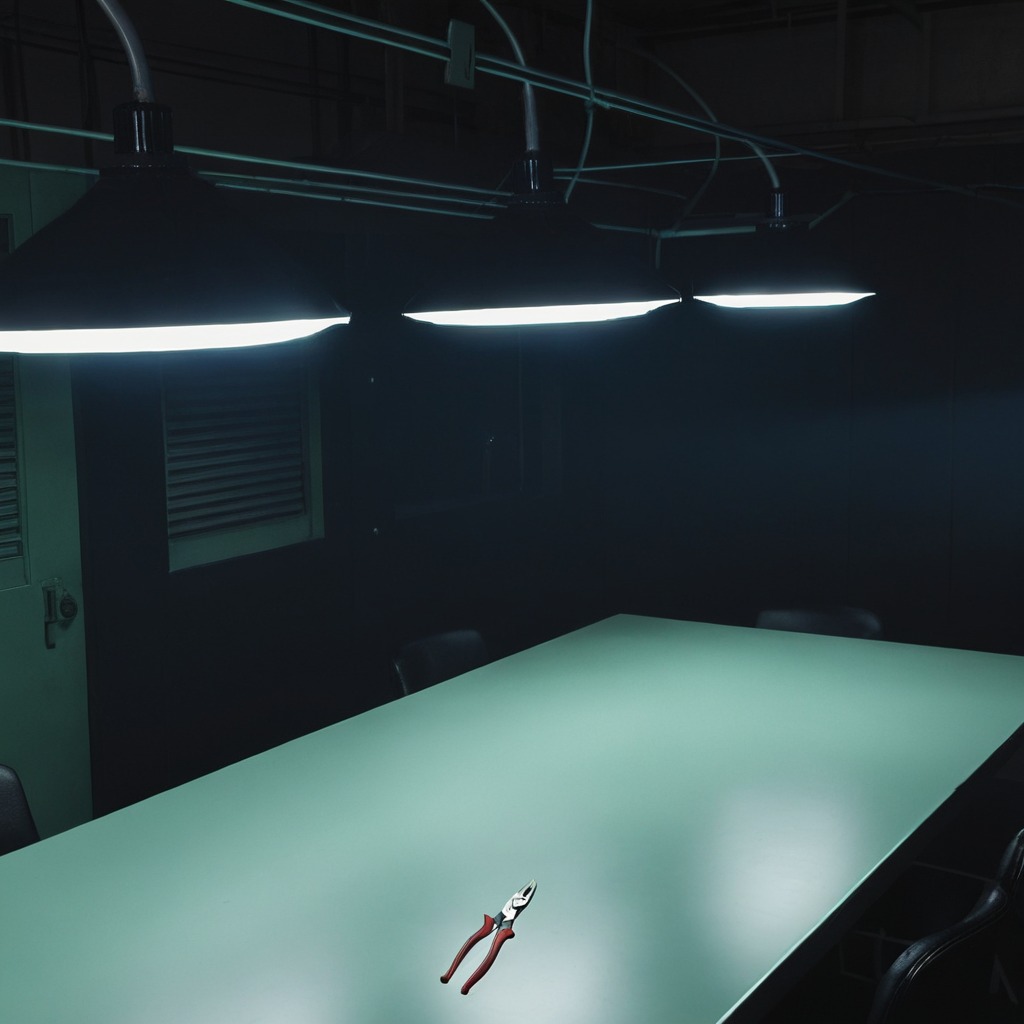
A plier is lying on a clean empty table in a railway signal maintenance room lit by harsh overhead fluorescents.